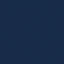
Label: SeaLake